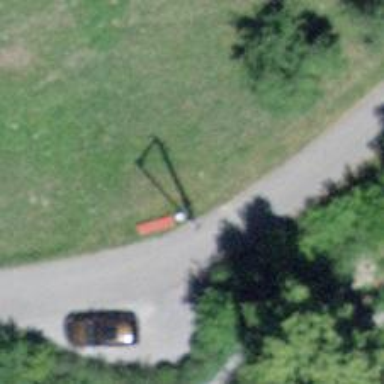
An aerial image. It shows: Bench.